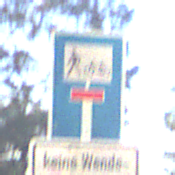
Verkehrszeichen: SackgasseRadverkehrFussgaengerDurchlaessig
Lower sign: HinweisGeaenderteVorfahrtVerkehrsfuehrungVerkehrsregelung3
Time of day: MorningAfternoon
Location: Outdoor (Nature)
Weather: Clear
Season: Winter
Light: Natural